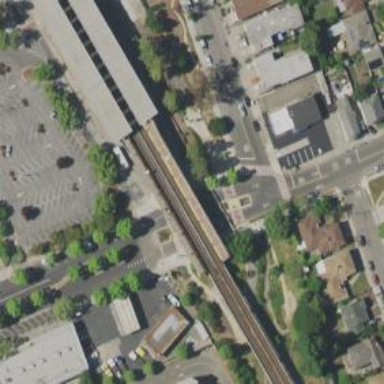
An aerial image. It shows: Busway with separate sidewalk.